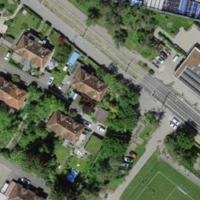
EUNIS habitat code: 54
Species observed at this site:
Sedum album
Medicago lupulina